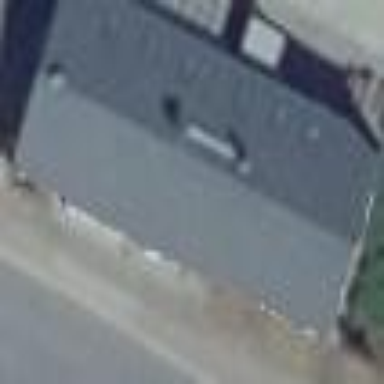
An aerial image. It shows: Cafe located in building.